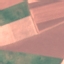
Land use / land cover: AnnualCrop